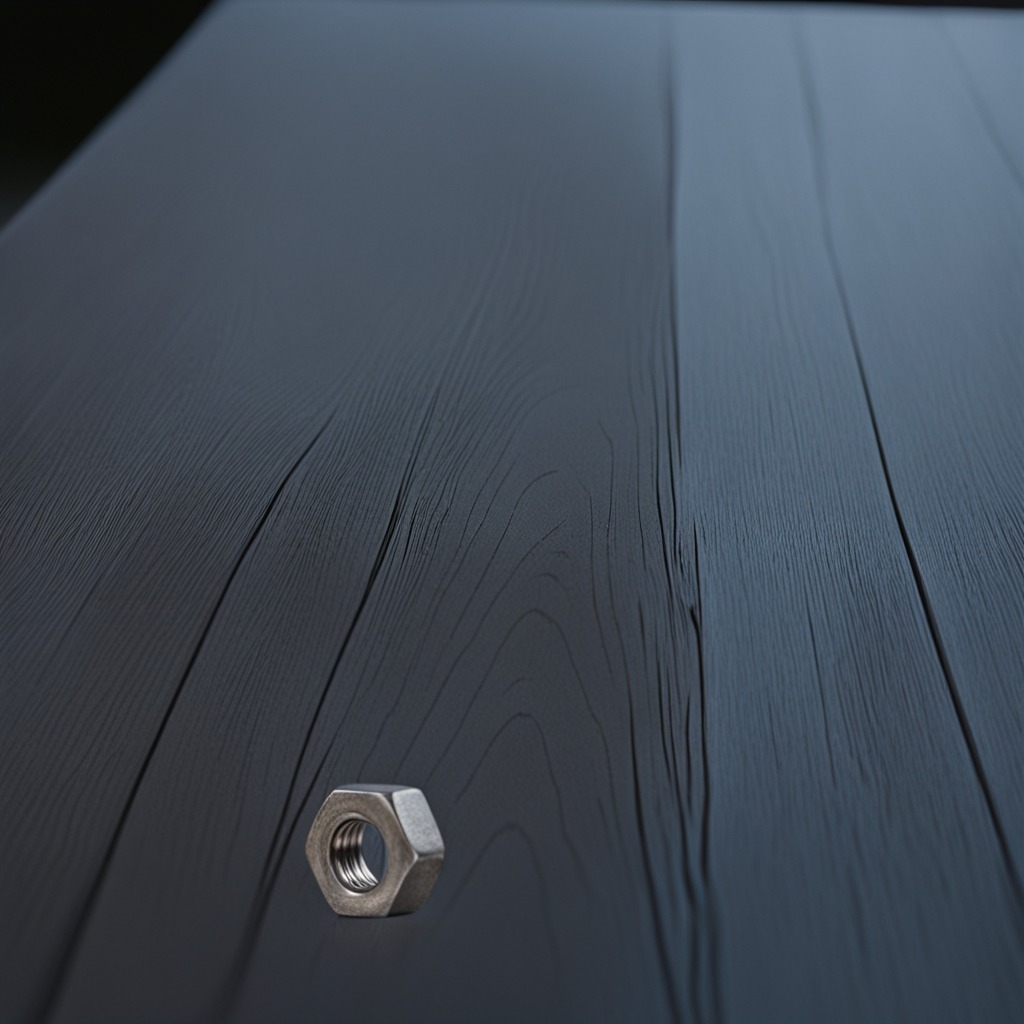
A metal nut lies on the old table in the garage at twilight.